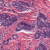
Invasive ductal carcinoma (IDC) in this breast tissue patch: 1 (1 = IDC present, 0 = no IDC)